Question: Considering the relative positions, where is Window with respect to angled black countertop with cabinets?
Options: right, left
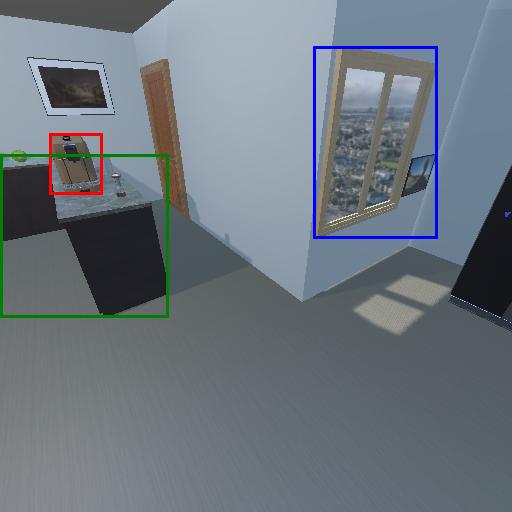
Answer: right